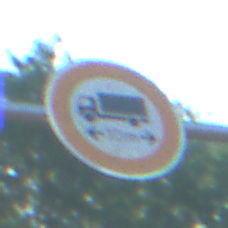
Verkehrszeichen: TatsaechlicheLaenge
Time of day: MorningAfternoon
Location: Outdoor (RoadRail)
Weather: Clear
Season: NotSpecified
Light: Natural